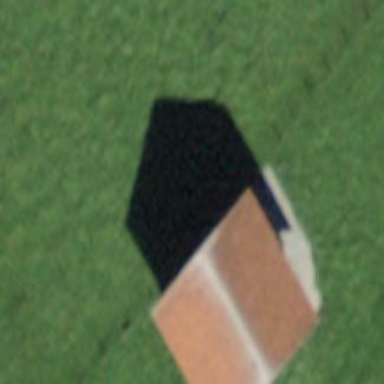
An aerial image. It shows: Barn.